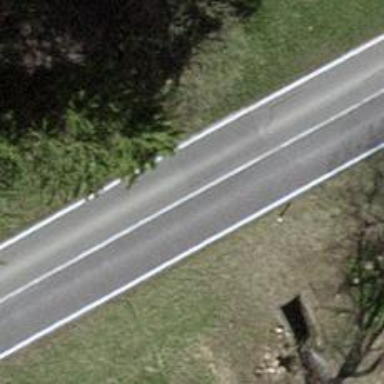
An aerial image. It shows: Primary road with asphalt surface.